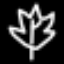
Label: leaf